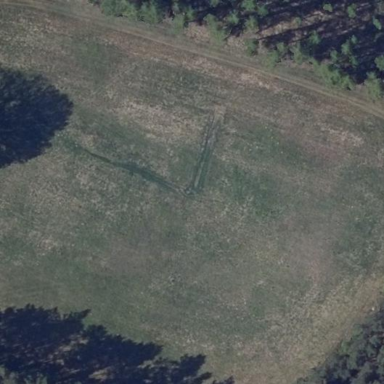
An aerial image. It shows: Area covered with grass.